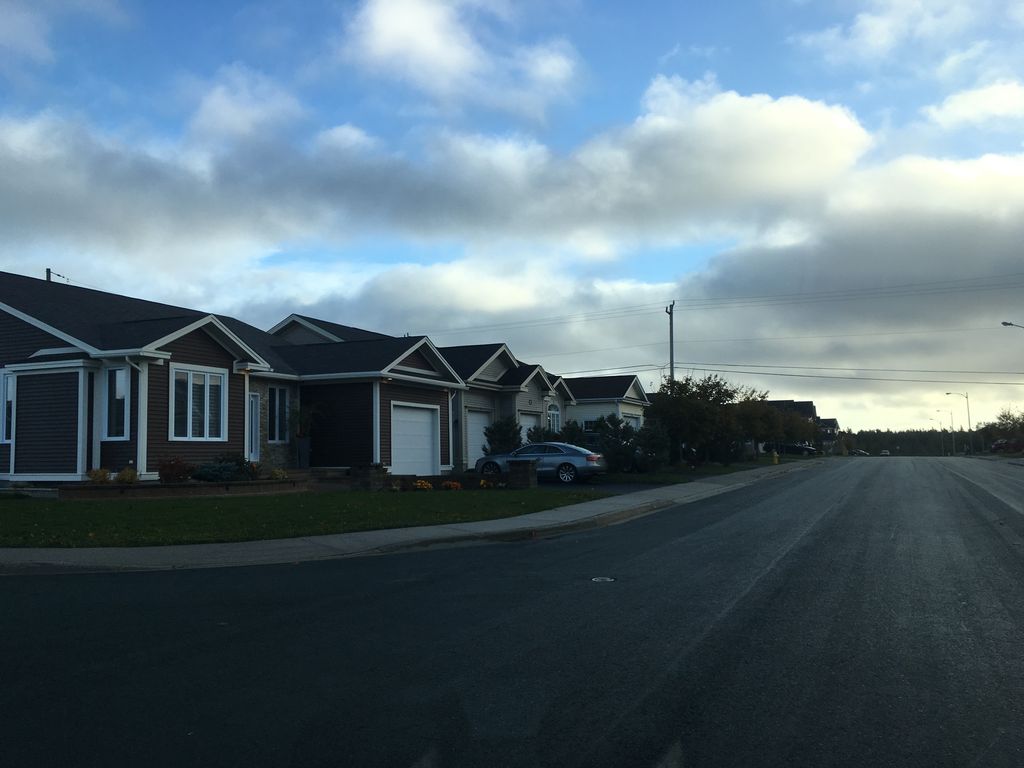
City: st_johns